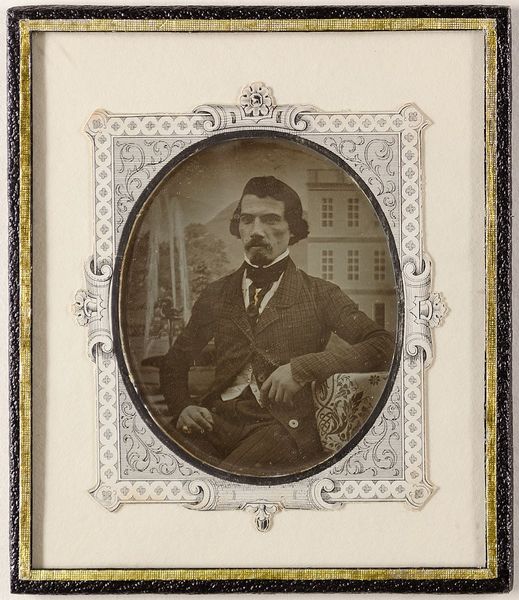
Titel: Unbekannter Mann
Standort: Hamburg
Institution: Museum für Kunst und Gewerbe Hamburg
Schlagwörter: mann, portrait, figur, foto, fotografie, photographie, photo, lichtbild, daguerreotypie, bildwerke, angewandte und bildende kunst, hessische systematik, porträt, porträtfotografie, porträtphotographie, hüftbild